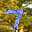
Label: 7